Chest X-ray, PA view. Patient: 46 years old, sex F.
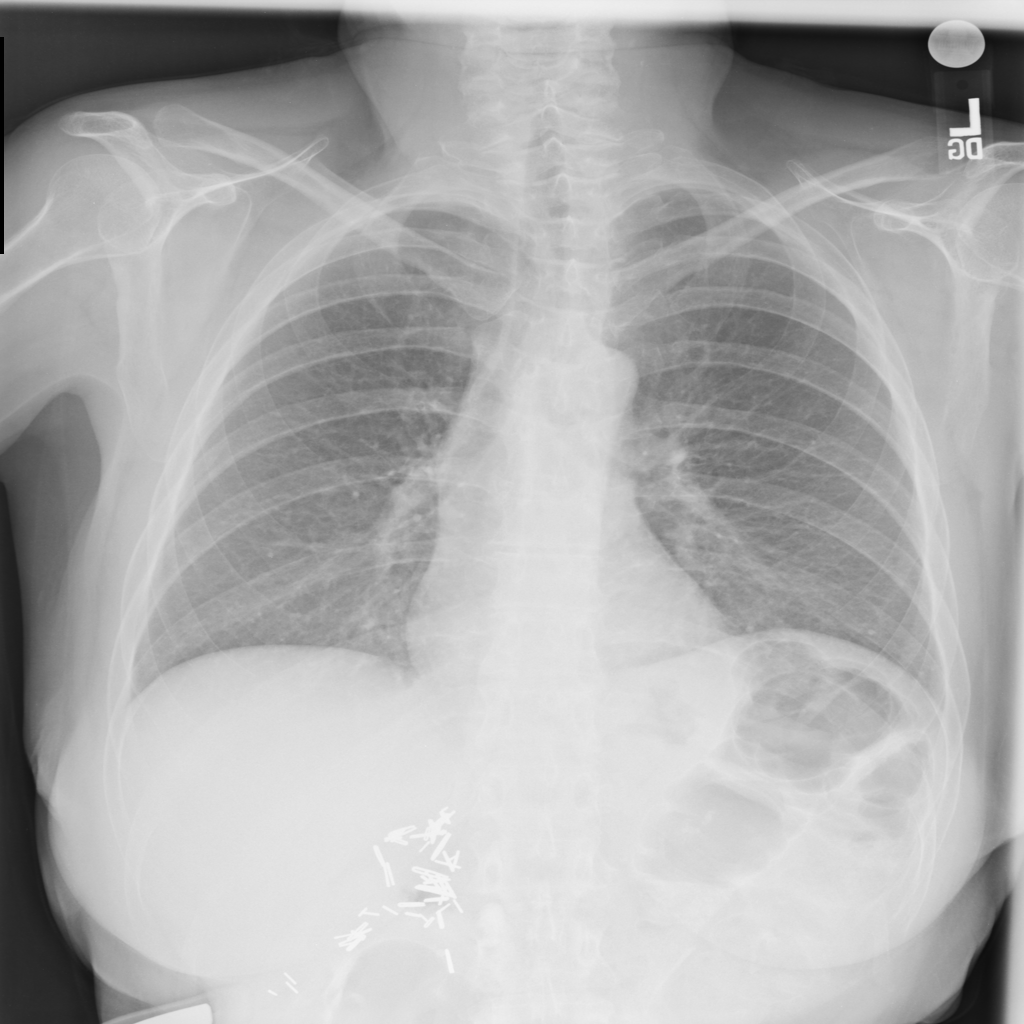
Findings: No Finding